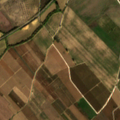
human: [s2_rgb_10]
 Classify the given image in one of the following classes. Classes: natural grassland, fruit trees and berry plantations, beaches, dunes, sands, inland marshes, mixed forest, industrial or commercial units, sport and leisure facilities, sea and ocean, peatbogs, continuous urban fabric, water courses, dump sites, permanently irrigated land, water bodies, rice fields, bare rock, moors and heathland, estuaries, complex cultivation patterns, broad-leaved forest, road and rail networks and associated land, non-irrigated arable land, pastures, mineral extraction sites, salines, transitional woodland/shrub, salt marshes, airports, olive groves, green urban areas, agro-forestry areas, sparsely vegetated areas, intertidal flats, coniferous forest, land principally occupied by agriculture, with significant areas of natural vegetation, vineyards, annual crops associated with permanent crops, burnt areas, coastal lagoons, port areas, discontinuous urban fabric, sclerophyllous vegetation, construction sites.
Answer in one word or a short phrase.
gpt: permanently irrigated land, vineyards, olive groves